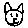
Label: cat